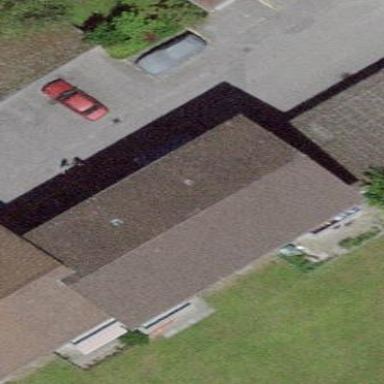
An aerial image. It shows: Building with flat roof.